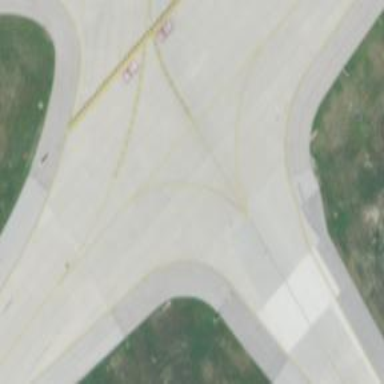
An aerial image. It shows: View of taxiway at the airport.